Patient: sex F, age 58
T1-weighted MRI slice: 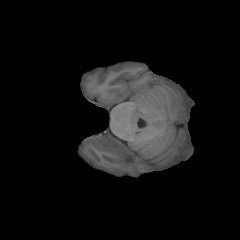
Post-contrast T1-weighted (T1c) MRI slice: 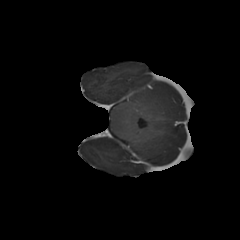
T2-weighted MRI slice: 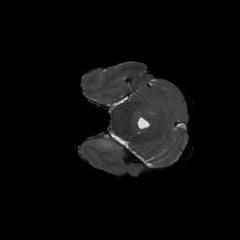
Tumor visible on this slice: yes
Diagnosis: Glioblastoma, IDH-wildtype
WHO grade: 4